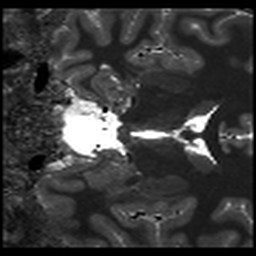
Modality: T1map
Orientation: coronal
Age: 28
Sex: female